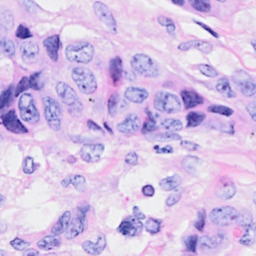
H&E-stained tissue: Breast